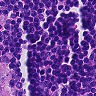
Metastatic tissue present: no